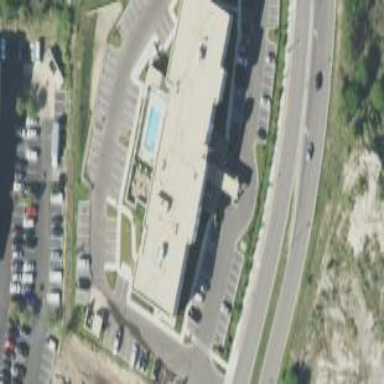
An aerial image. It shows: Hotel building.